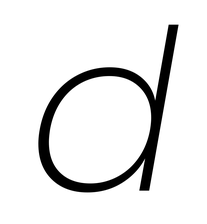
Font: Poppins-ExtraLightItalic